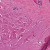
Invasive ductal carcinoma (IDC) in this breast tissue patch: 0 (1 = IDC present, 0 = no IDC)